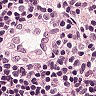
Metastatic tissue present: no